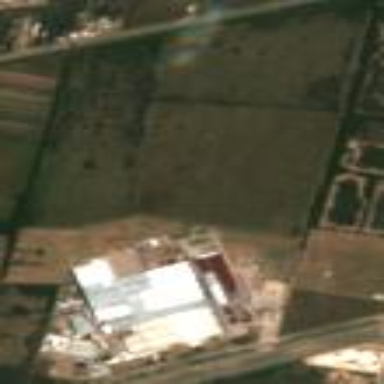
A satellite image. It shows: Industrial area dedicated to the food industry.